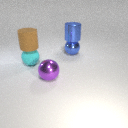
large blue metal cylinder behind large brown rubber cylinder